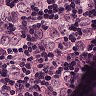
Metastatic tissue present: yes